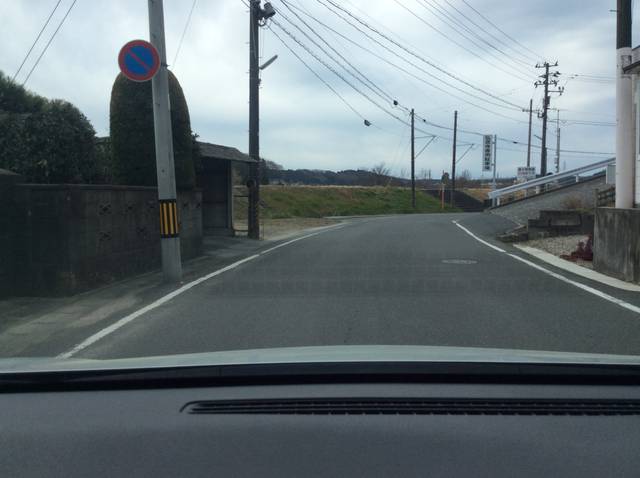
Region: Japan
Coordinates: 37.056, 140.91